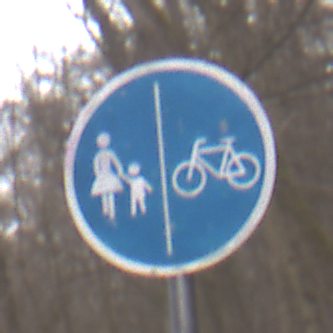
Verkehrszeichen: GetrennterRadUndGehwegRadwegRechts
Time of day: MorningAfternoon
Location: Outdoor (Nature)
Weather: Overcast
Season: Autumn
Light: Natural